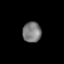
Tissue: lung
Cell type: Epithelial cells
Senescence score: 0.2373
Nuclear area (px): 370
Mean DAPI intensity: 124.127